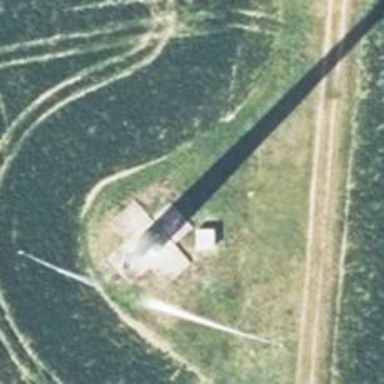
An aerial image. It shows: Wind generator is in the picture.